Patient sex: M
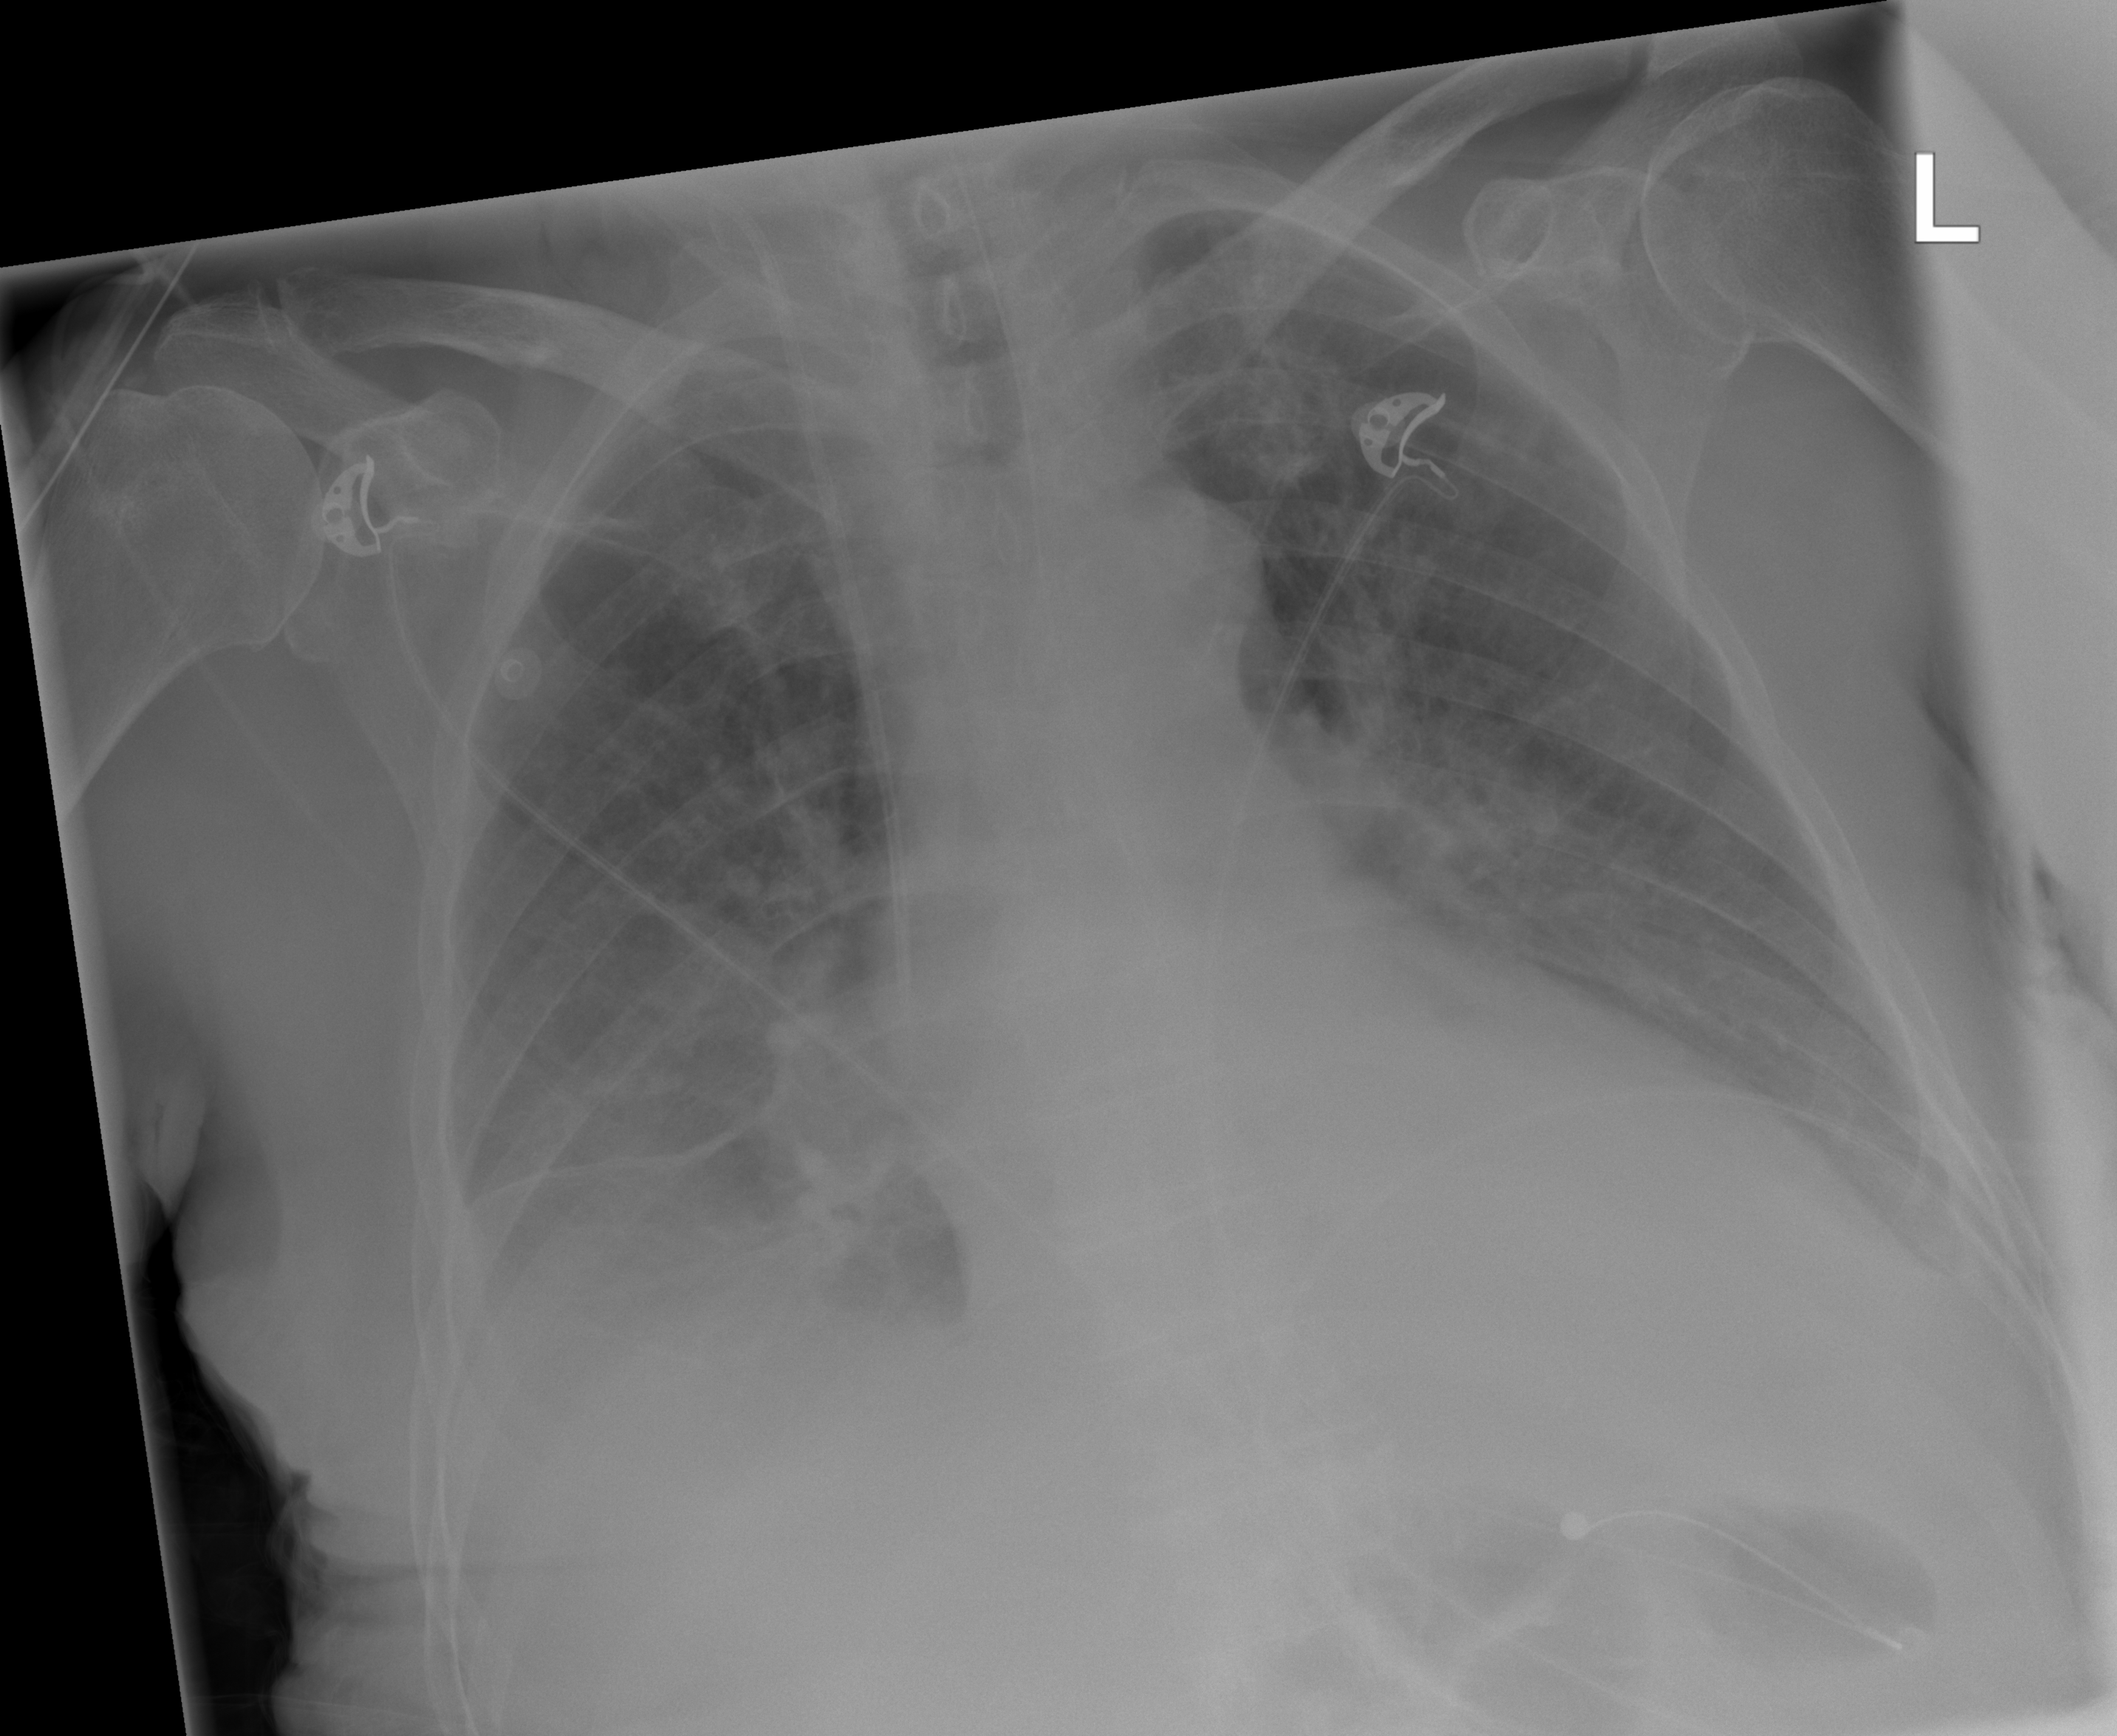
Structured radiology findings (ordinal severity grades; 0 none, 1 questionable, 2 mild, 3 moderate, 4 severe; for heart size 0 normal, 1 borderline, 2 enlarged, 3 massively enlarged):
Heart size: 0
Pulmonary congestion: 0
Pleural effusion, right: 3
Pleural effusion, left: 2
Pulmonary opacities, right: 2
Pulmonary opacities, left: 1
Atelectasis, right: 3
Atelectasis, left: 2